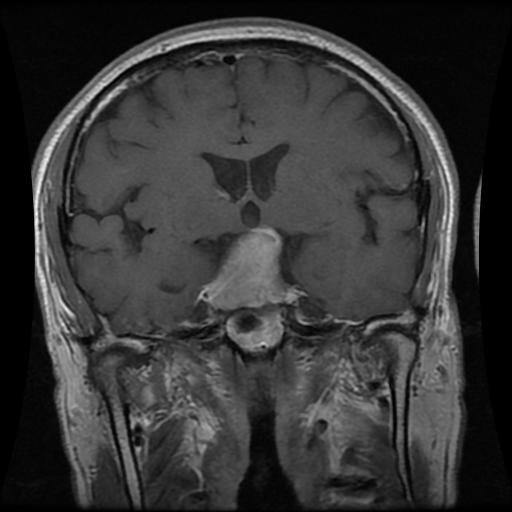
Label: pituitary